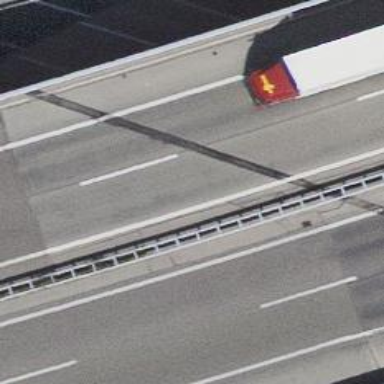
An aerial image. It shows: Motorway bridge with asphalt surface.